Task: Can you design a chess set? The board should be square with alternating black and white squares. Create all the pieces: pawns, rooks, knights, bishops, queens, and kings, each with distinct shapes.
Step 3925:
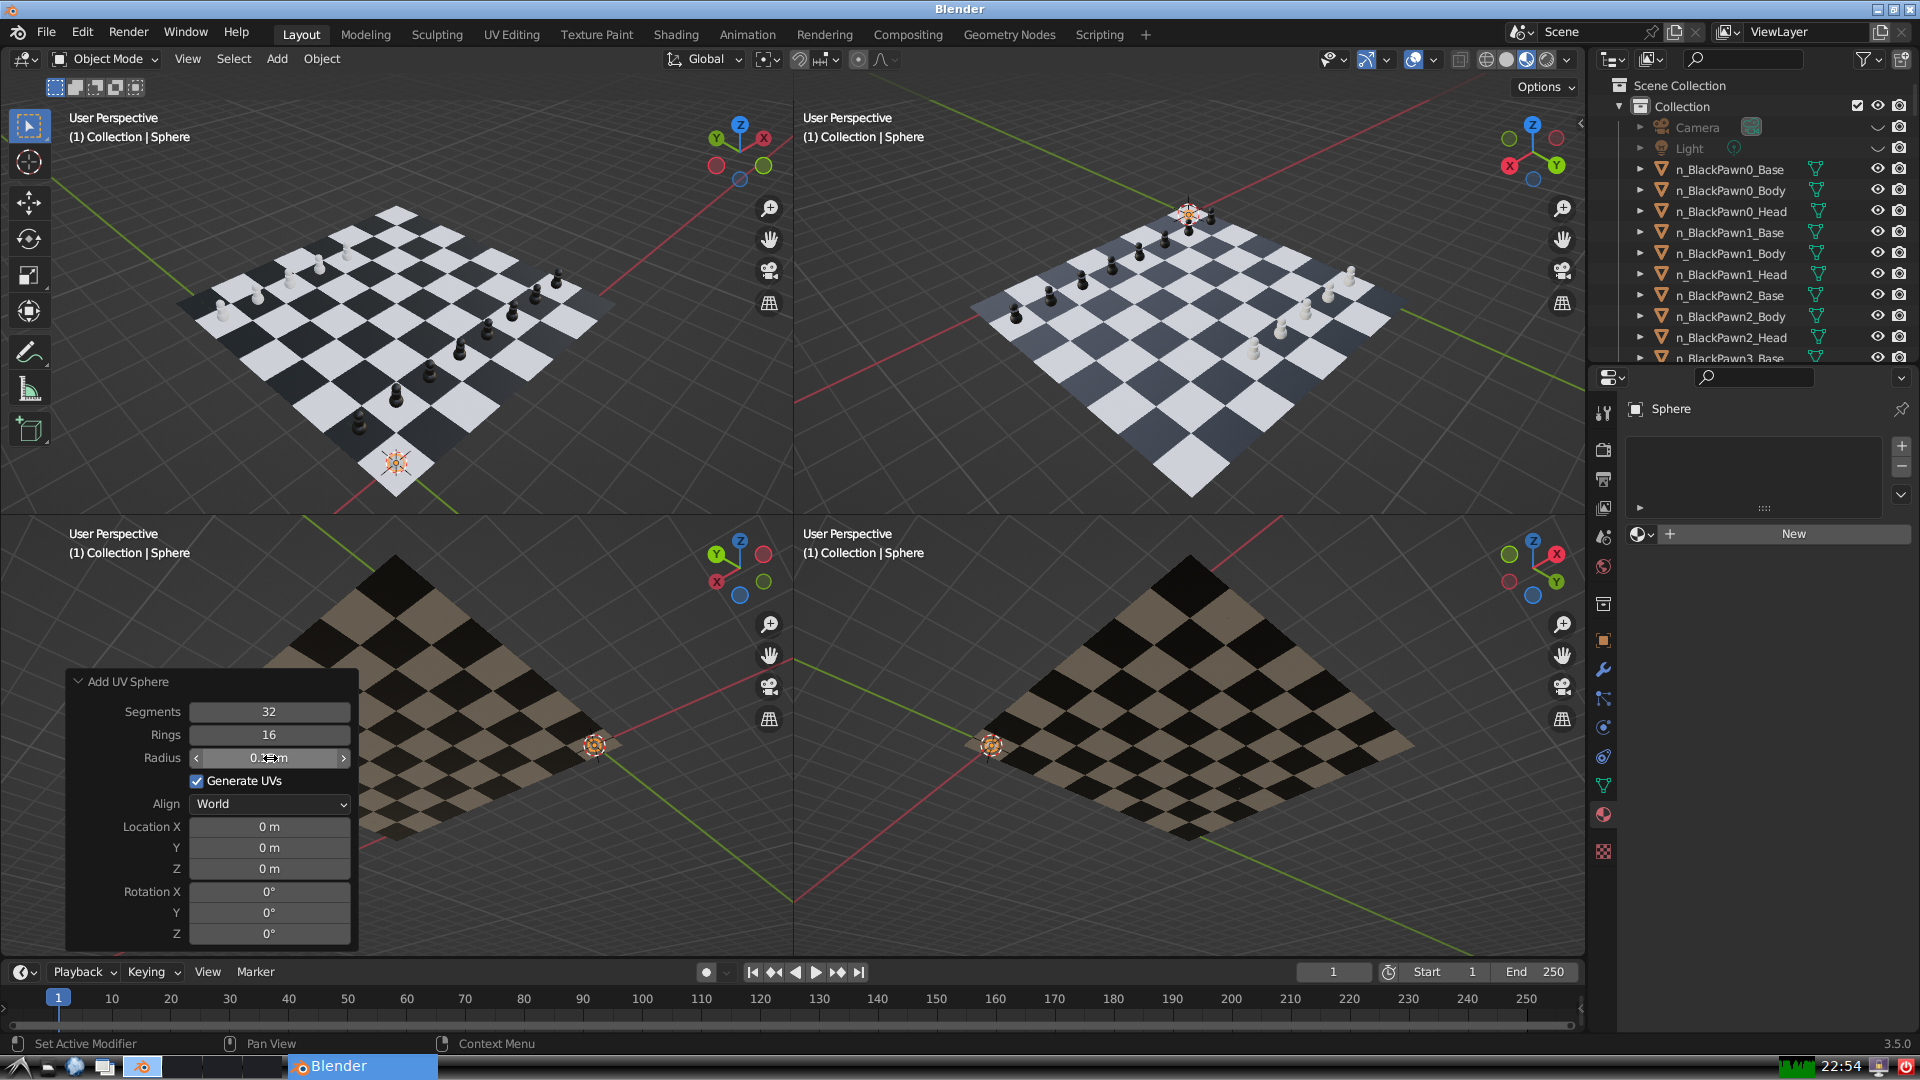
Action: {"mouse_move": [960, 540]}